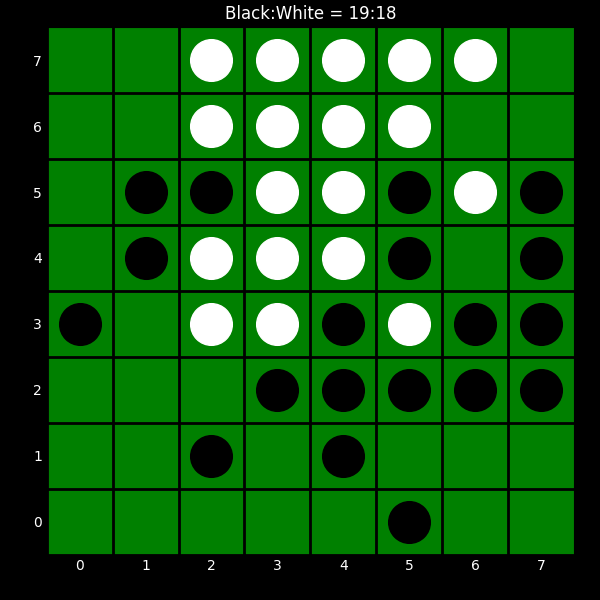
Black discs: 19
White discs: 18